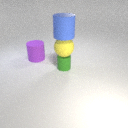
small green rubber cylinder below large blue rubber cylinder